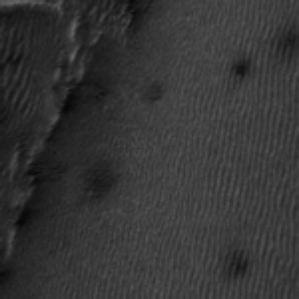
Label: frost